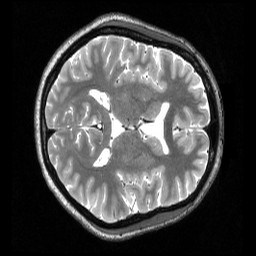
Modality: T2w
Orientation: axial
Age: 26
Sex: female
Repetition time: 3.2 s
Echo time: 0.563 s